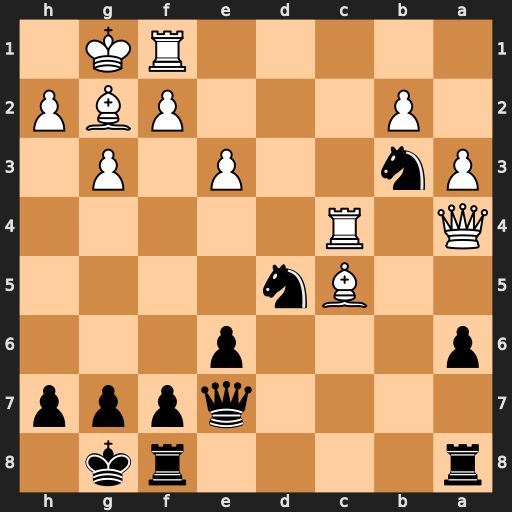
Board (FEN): r4rk1/4qppp/p3p3/2Bn4/Q1R5/Pn2P1P1/1P3PBP/5RK1
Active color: b
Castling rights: -
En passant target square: -
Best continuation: Nxc5 Qc2 Nd7